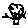
Label: tree